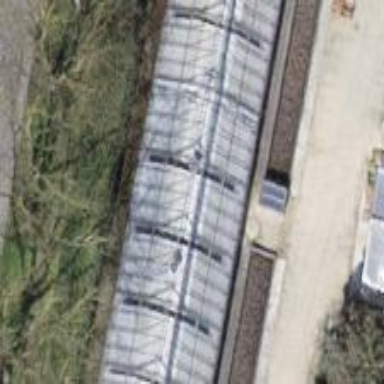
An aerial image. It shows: Greenhouse.